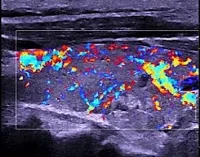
Radiology imaging of the patient and immunostaining for TSH in the pituitary tumor. (F) Positive immunostainning for TSH in the pituitary tumor (magnification 400 x).
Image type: radiology (ultrasound)